Question: I am using python to draw a figure with 3 subplots. I want to set the colormap to be hot for each subplot and my code is like:
'''
fig, axes = plt.subplots(nrows=3, ncols=1, figsize=(20,15))
count = 0
for ax in axes.flat:
count += 1
if count == 1:
im = ax.imshow(data_in_array, interpolation='nearest',vmin=0, vmax=150)
ax.set_xticks(range(24))
ax.set_xticklabels(('6','7','8','9','10','11','12','13','14','15','16','17','18','19','20','21','22','23','0','1','2','3','4','5'),fontsize=15)
ax.set_yticks(range(8))
ax.set_yticklabels(('Belltown', 'Downtown', 'Industrial District', 'Wallingford', 'University District', 'Capitol Hill', 'Lakecity','Ballard'),fontsize=15)
ax.set_title('arriving hours of travel survey',fontsize=15)
plt.hot()
if count == 2:
im = ax.imshow(data_out_array, interpolation='nearest',vmin=0, vmax=150)
ax.set_xticks(range(24))
ax.set_xticklabels(('6','7','8','9','10','11','12','13','14','15','16','17','18','19','20','21','22','23','0','1','2','3','4','5'),fontsize=15)
ax.set_yticks(range(8))
ax.set_yticklabels(('Belltown', 'Downtown', 'Industrial District', 'Wallingford', 'University District', 'Capitol Hill', 'Lakecity','Ballard'),fontsize=15)
ax.set_title('leaving hours of travel survey',fontsize=15)
plt.hot()
if count == 3:
im = ax.imshow(data_stay_array, interpolation='nearest',vmin=0, vmax=150)
ax.set_xticks(range(24))
ax.set_xticklabels(('6','7','8','9','10','11','12','13','14','15','16','17','18','19','20','21','22','23','0','1','2','3','4','5'),fontsize=15)
ax.set_yticks(range(8))
ax.set_yticklabels(('Belltown', 'Downtown', 'Industrial District', 'Wallingford', 'University District', 'Capitol Hill', 'Lakecity','Ballard'),fontsize=15)
ax.set_title('stay hours of travel survey',fontsize=15)
plt.hot()
fig.subplots_adjust(right=0.8)
cbar_ax = fig.add_axes([0.75, 0.1, 0.03, 0.8])
fig.colorbar(im, cax=cbar_ax)
plt.show()
'''
However, my plot is like:

The first one is not the hot colormap, any idea to fix that?
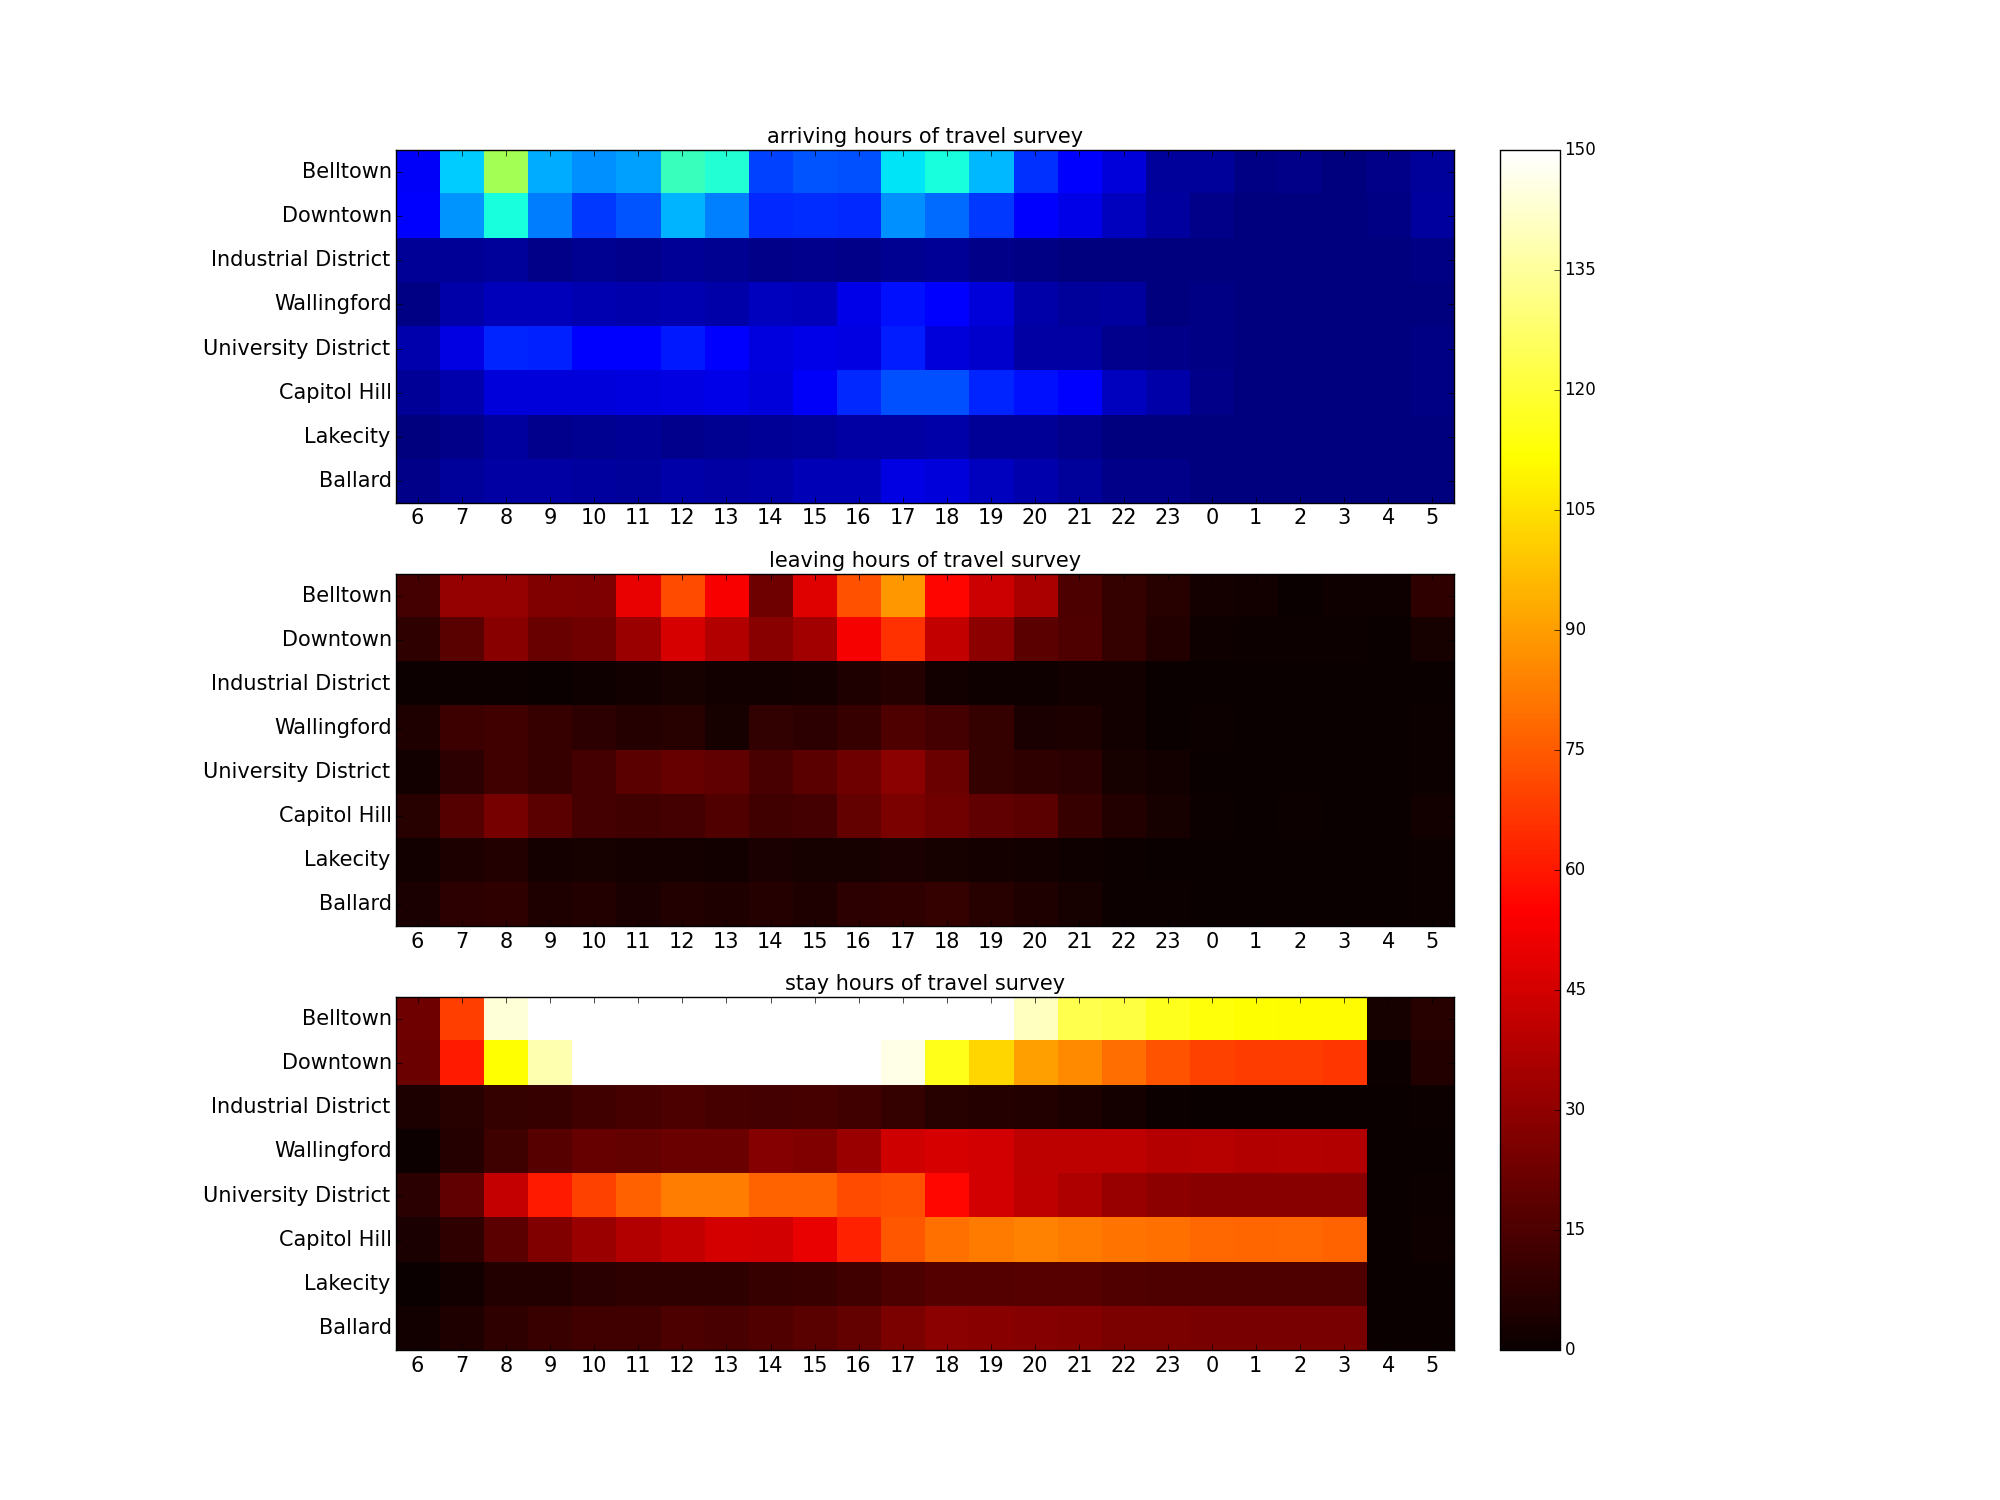
Answer: When you are plotting on the axes, you need to set the global colorbar before plotting. Hence, you need to have a 'plt.hot()' call before the first 'ax.imshow()'.